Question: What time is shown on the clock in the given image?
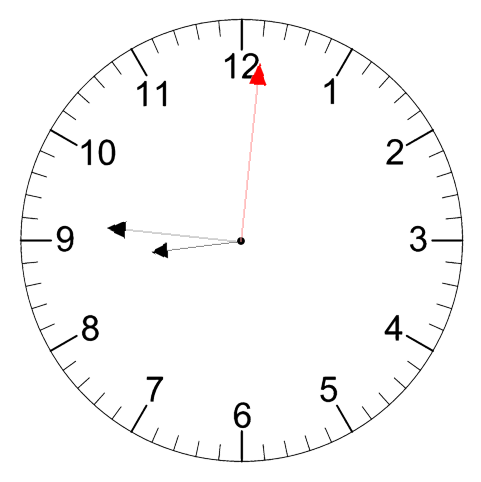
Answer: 08:46:01